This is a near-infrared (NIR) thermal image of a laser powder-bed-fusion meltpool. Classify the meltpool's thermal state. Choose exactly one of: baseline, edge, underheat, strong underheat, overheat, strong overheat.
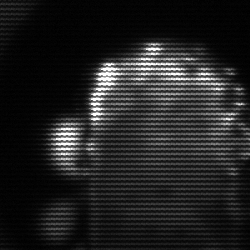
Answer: baseline